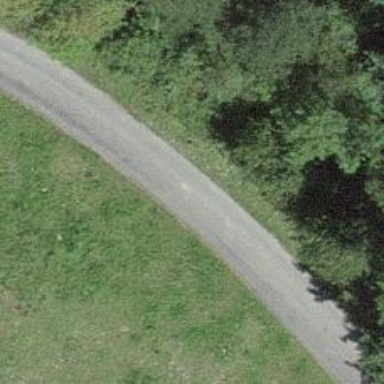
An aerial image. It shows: Unclassified road with asphalt surface.